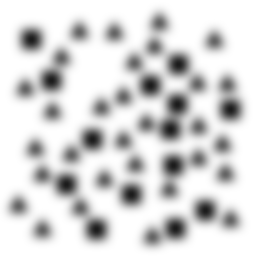
Squares: 14
Triangles: 30
Stars: 0
Total shapes: 44